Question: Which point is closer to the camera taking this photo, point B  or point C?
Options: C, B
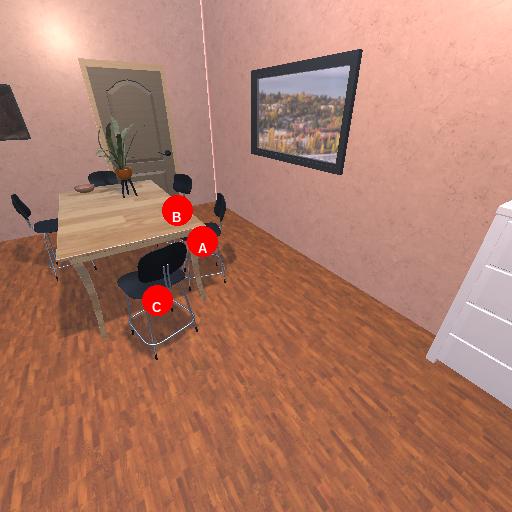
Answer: C